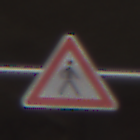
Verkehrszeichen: FussgaengerLinks
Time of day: Midday
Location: Roofed (Special)
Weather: Overcast
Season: NotSpecified
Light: Natural